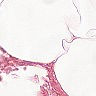
Metastatic tissue present: no